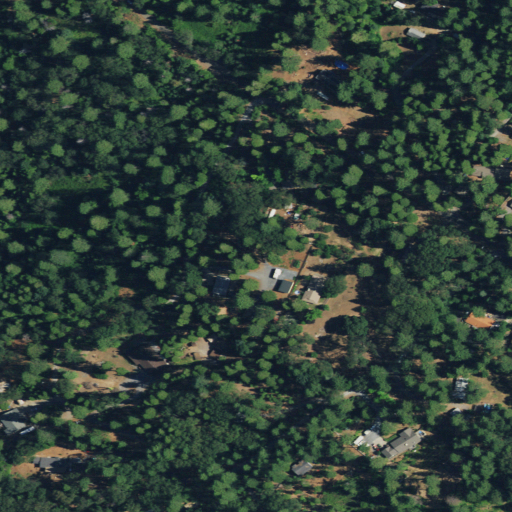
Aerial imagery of mountain in California named Mameluke Hill containing evergreen forest, open development, mixed forest, and low intensity development